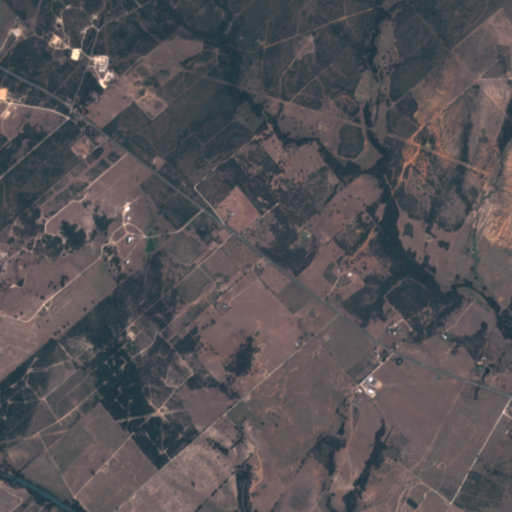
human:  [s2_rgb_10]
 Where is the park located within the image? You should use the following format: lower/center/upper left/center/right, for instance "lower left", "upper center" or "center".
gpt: The park is located in the lower right of the image.
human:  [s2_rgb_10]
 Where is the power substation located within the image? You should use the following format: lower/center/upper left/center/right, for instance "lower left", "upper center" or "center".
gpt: The power substation is located in the upper left of the image.
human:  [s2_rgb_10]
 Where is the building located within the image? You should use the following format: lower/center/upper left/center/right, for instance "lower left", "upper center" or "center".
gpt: The building is located in the upper left of the image.
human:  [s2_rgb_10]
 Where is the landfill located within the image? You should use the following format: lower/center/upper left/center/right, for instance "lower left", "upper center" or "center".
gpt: There is no landfill in the image.